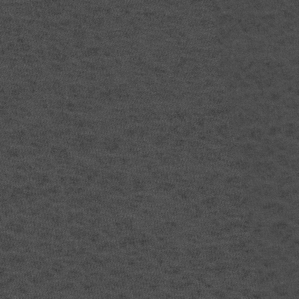
Label: frost